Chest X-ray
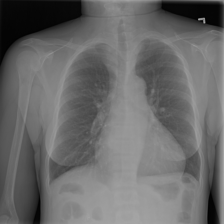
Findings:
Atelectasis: negative
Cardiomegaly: positive
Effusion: negative
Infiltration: negative
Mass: negative
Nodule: negative
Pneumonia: negative
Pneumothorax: negative
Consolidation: negative
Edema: negative
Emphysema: negative
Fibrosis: negative
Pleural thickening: negative
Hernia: negative